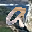
Label: 9